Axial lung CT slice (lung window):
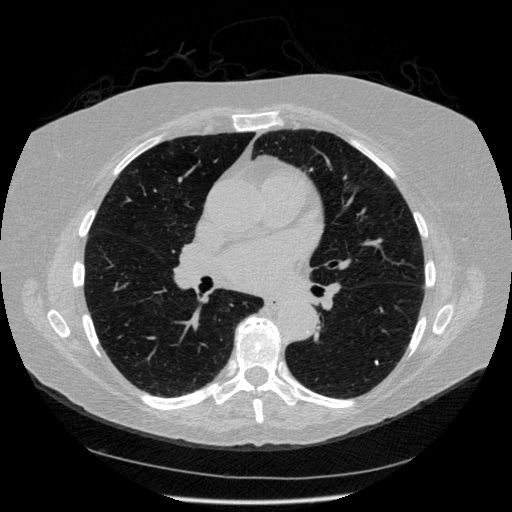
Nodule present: no